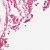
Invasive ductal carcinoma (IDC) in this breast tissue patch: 0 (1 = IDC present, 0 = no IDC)